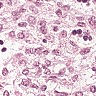
Metastatic tissue present: no